Question: What is the value of this measurement?
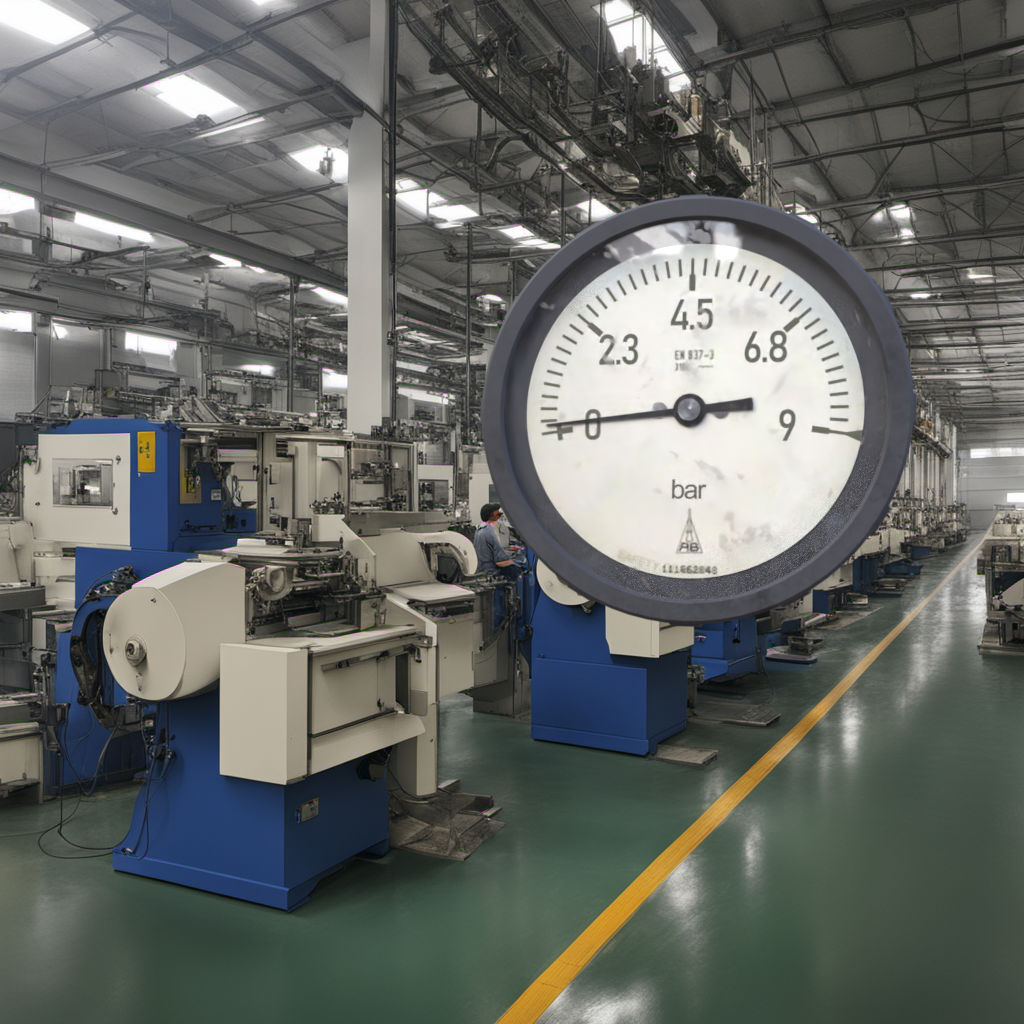
Answer: The result is 0.26
Question: What is the value range of this measurement?
Answer: The range is from 0 to 9
Question: What is the minimum and maximum reading range of this measurement?
Answer: The minimum value is 0 and the maximum value is 9